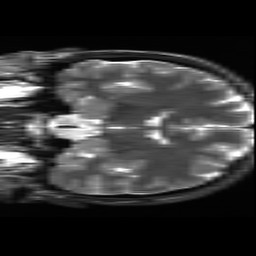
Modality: T2w
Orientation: coronal
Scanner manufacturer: ge
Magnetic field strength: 3 T
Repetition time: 6.255 s
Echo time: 0.1014 s